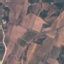
Land use / land cover: PermanentCrop